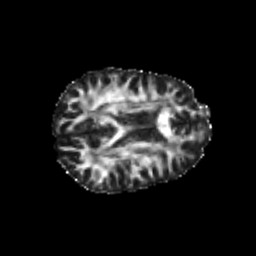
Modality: FA
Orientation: axial
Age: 22
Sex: female
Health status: healthy
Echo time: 0.074 s